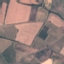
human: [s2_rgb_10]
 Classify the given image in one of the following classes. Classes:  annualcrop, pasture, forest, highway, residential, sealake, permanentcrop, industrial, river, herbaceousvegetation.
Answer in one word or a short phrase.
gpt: PermanentCrop